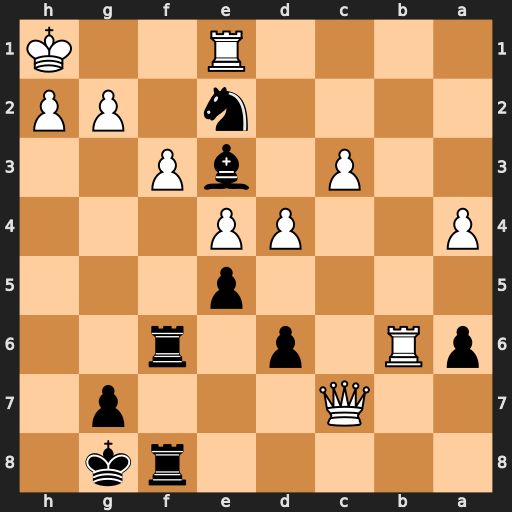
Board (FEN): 5rk1/2Q3p1/pR1p1r2/4p3/P2PP3/2P1bP2/4n1PP/4R2K
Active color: b
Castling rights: -
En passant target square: -
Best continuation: Ng3+ hxg3 Rh6#